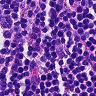
Metastatic tissue present: no